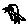
Label: bird